Milling tool wear sample.
Tool blade image: 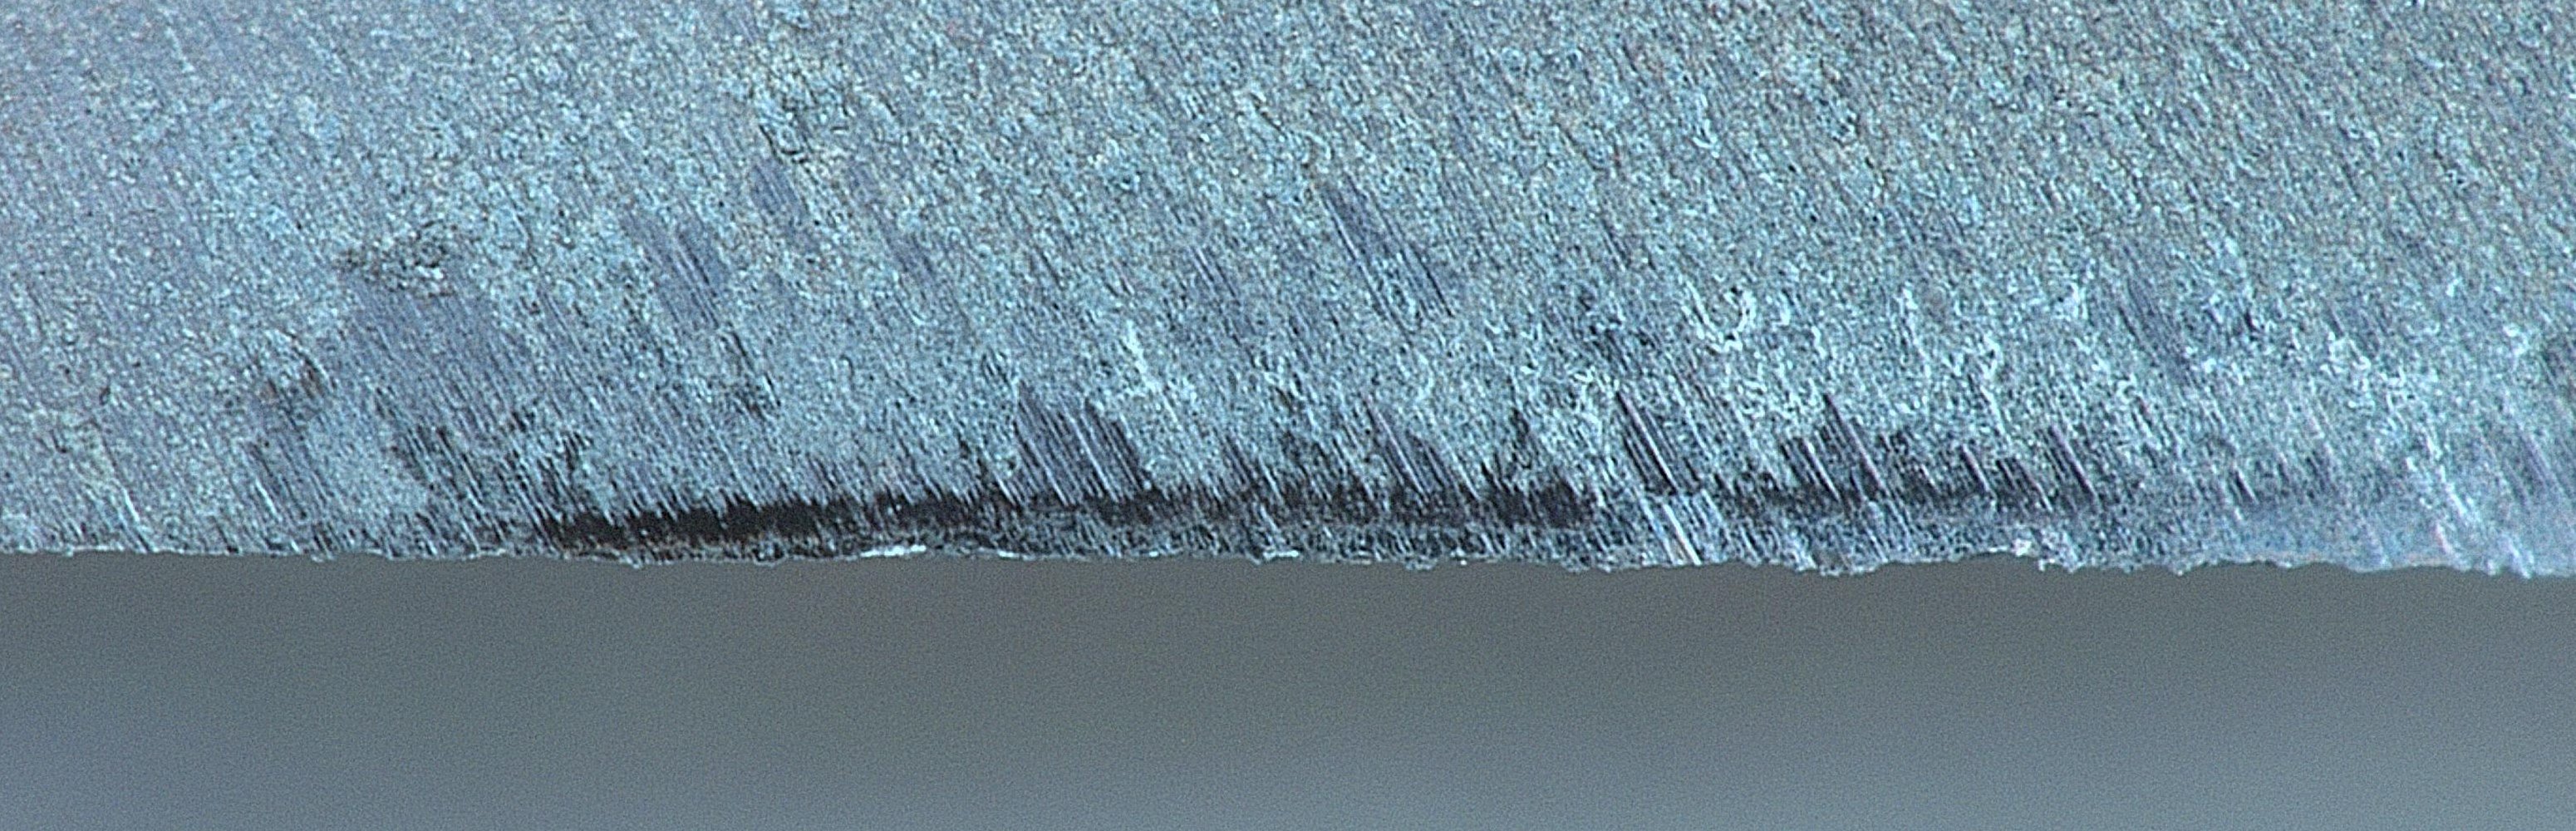
Chip image: 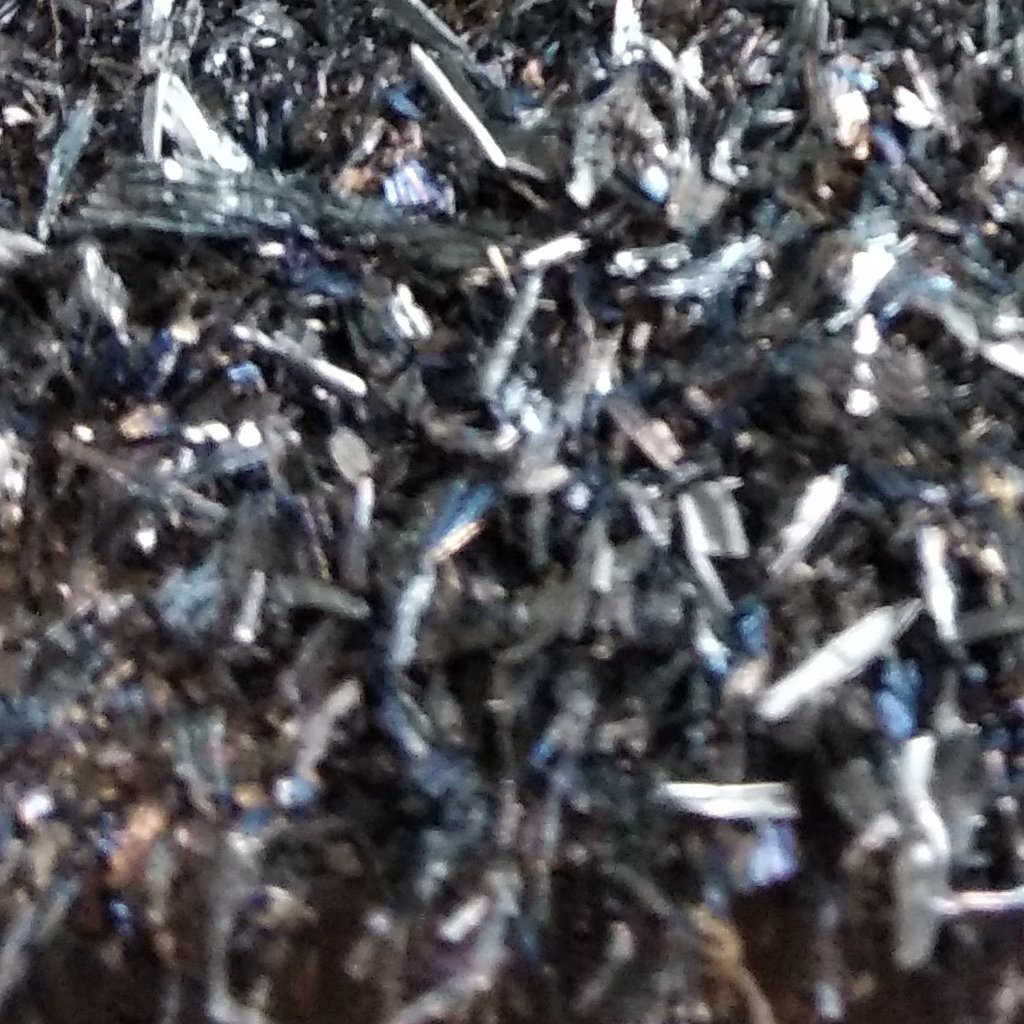
Workpiece image: 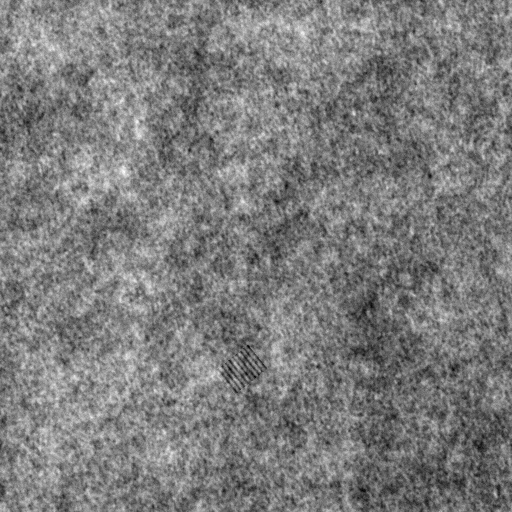
Tool wear state: dulled
Gaps: 10.11
Flank wear: 122.4
Overhang: 9.25
Force-signal Mel-spectrograms (X, Y, Z axes): 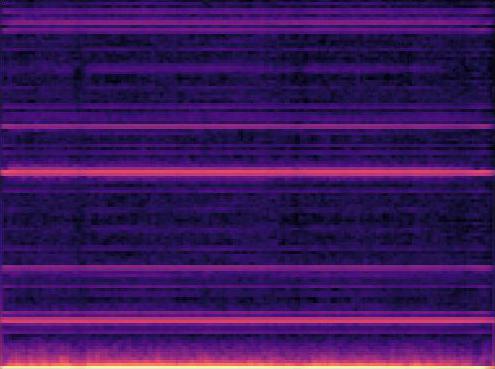 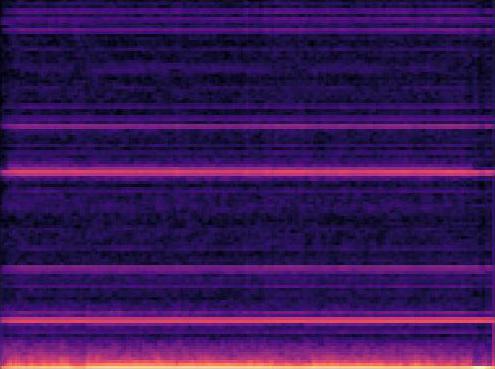 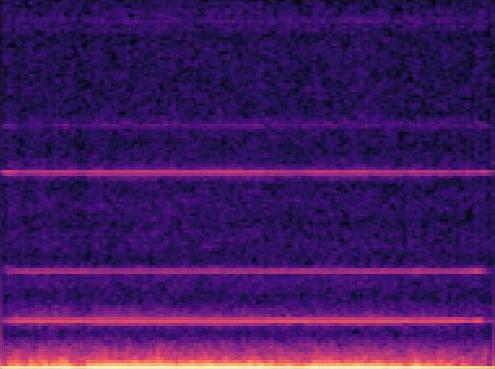
Force-signal scalograms (X, Y, Z axes): 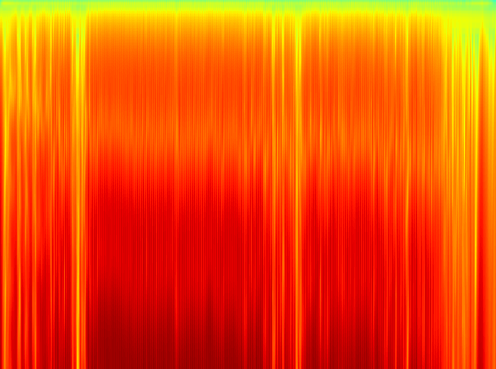 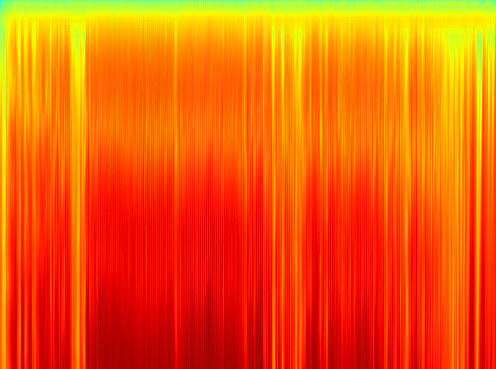 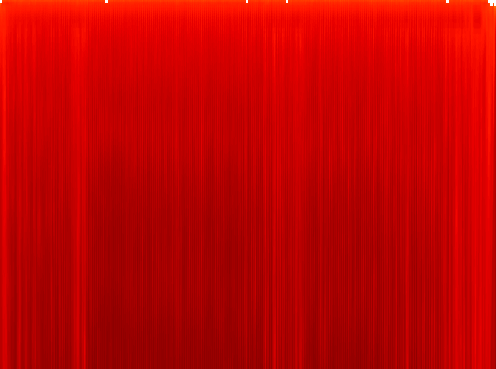
Force phase: accelerated_severe_wear